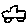
Label: car